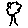
Label: tree